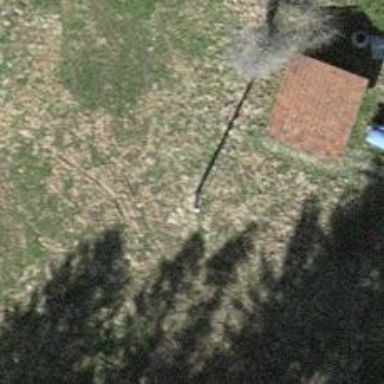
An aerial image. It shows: Minor power line.